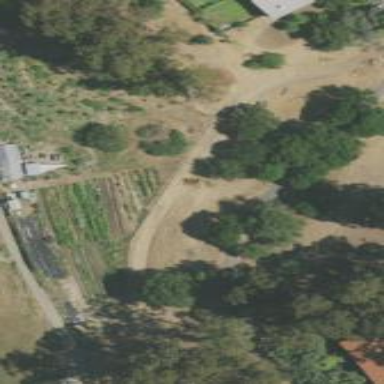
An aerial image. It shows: Farm.